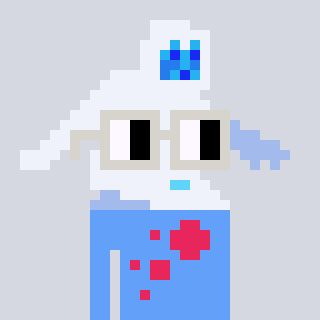
a pixel art character with square light gray glasses, a yeti-shaped head and a blue-colored body on a cool background